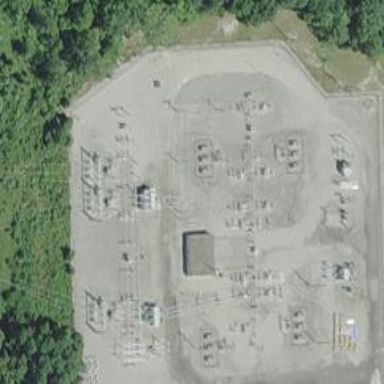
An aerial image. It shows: Switch used for power control.